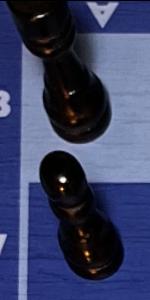
Label: Pawn_Black